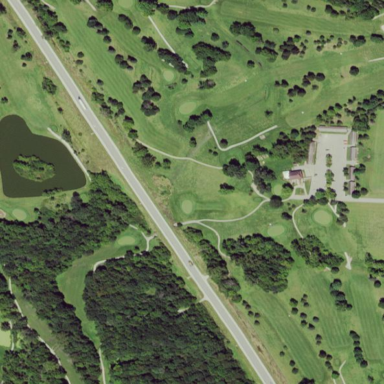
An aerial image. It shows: Golf course surrounded by greenery.